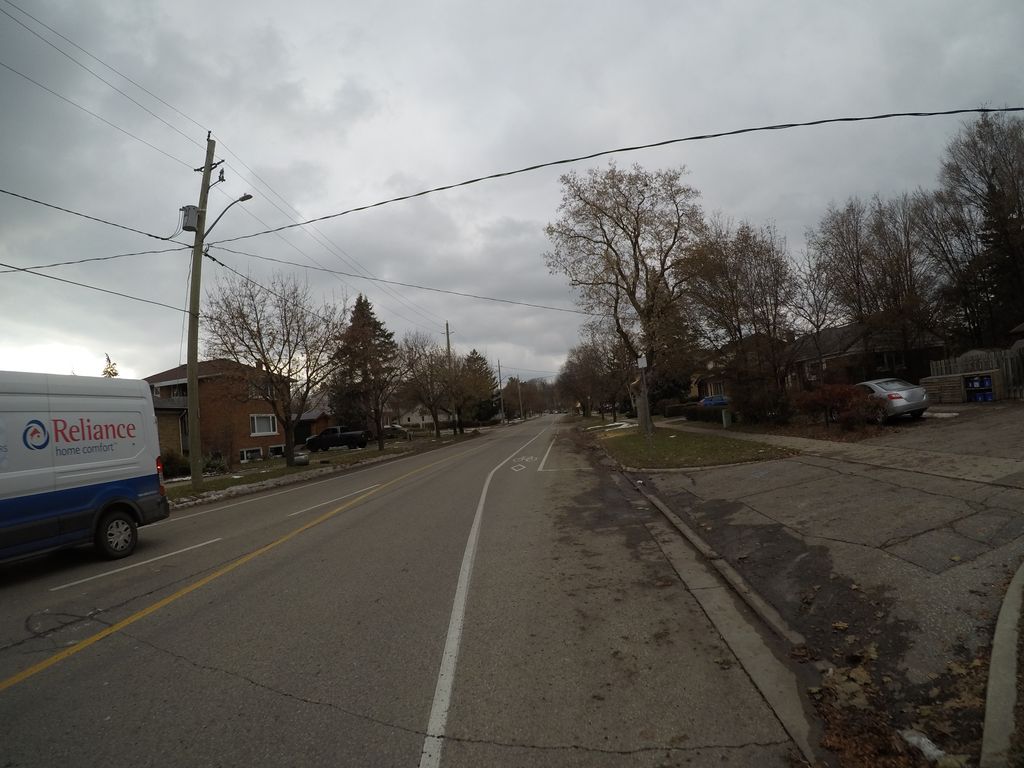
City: kitchener-waterloo